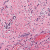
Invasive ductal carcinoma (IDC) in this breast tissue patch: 1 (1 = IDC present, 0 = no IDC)